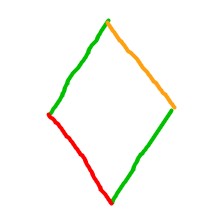
Shape: rhombus